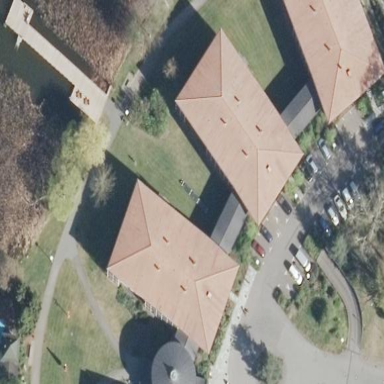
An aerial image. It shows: Hotel building.